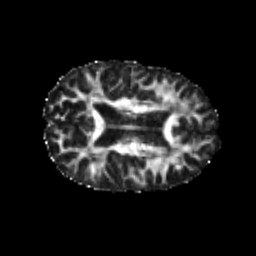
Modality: FA
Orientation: axial
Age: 21
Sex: male
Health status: healthy
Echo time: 0.074 s